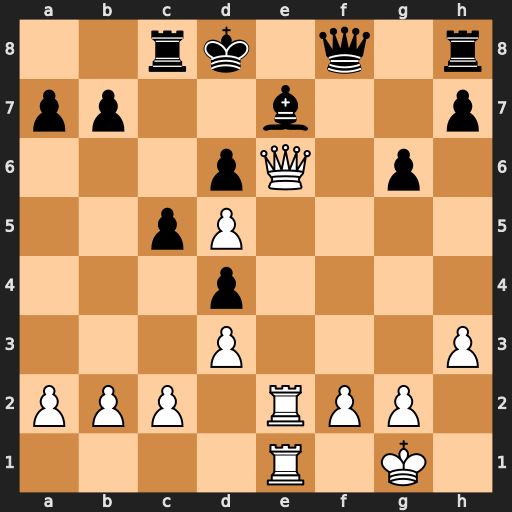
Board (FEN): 2rk1q1r/pp2b2p/3pQ1p1/2pP4/3p4/3P3P/PPP1RPP1/4R1K1
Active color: w
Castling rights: -
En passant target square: -
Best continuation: Qxe7+ Qxe7 Rxe7